Question: I have horizontal recyclerViews in vertical RecyclerView.  To scroll horizontally I should swipe from 45 degrees to -45 degree. To scroll vertically from 90 degrees to 45 degrees. Is any possibility to override this?
For example, vertical scroll works only with the swipe from 105 to 75 degrees. Else, horizontal scroll.
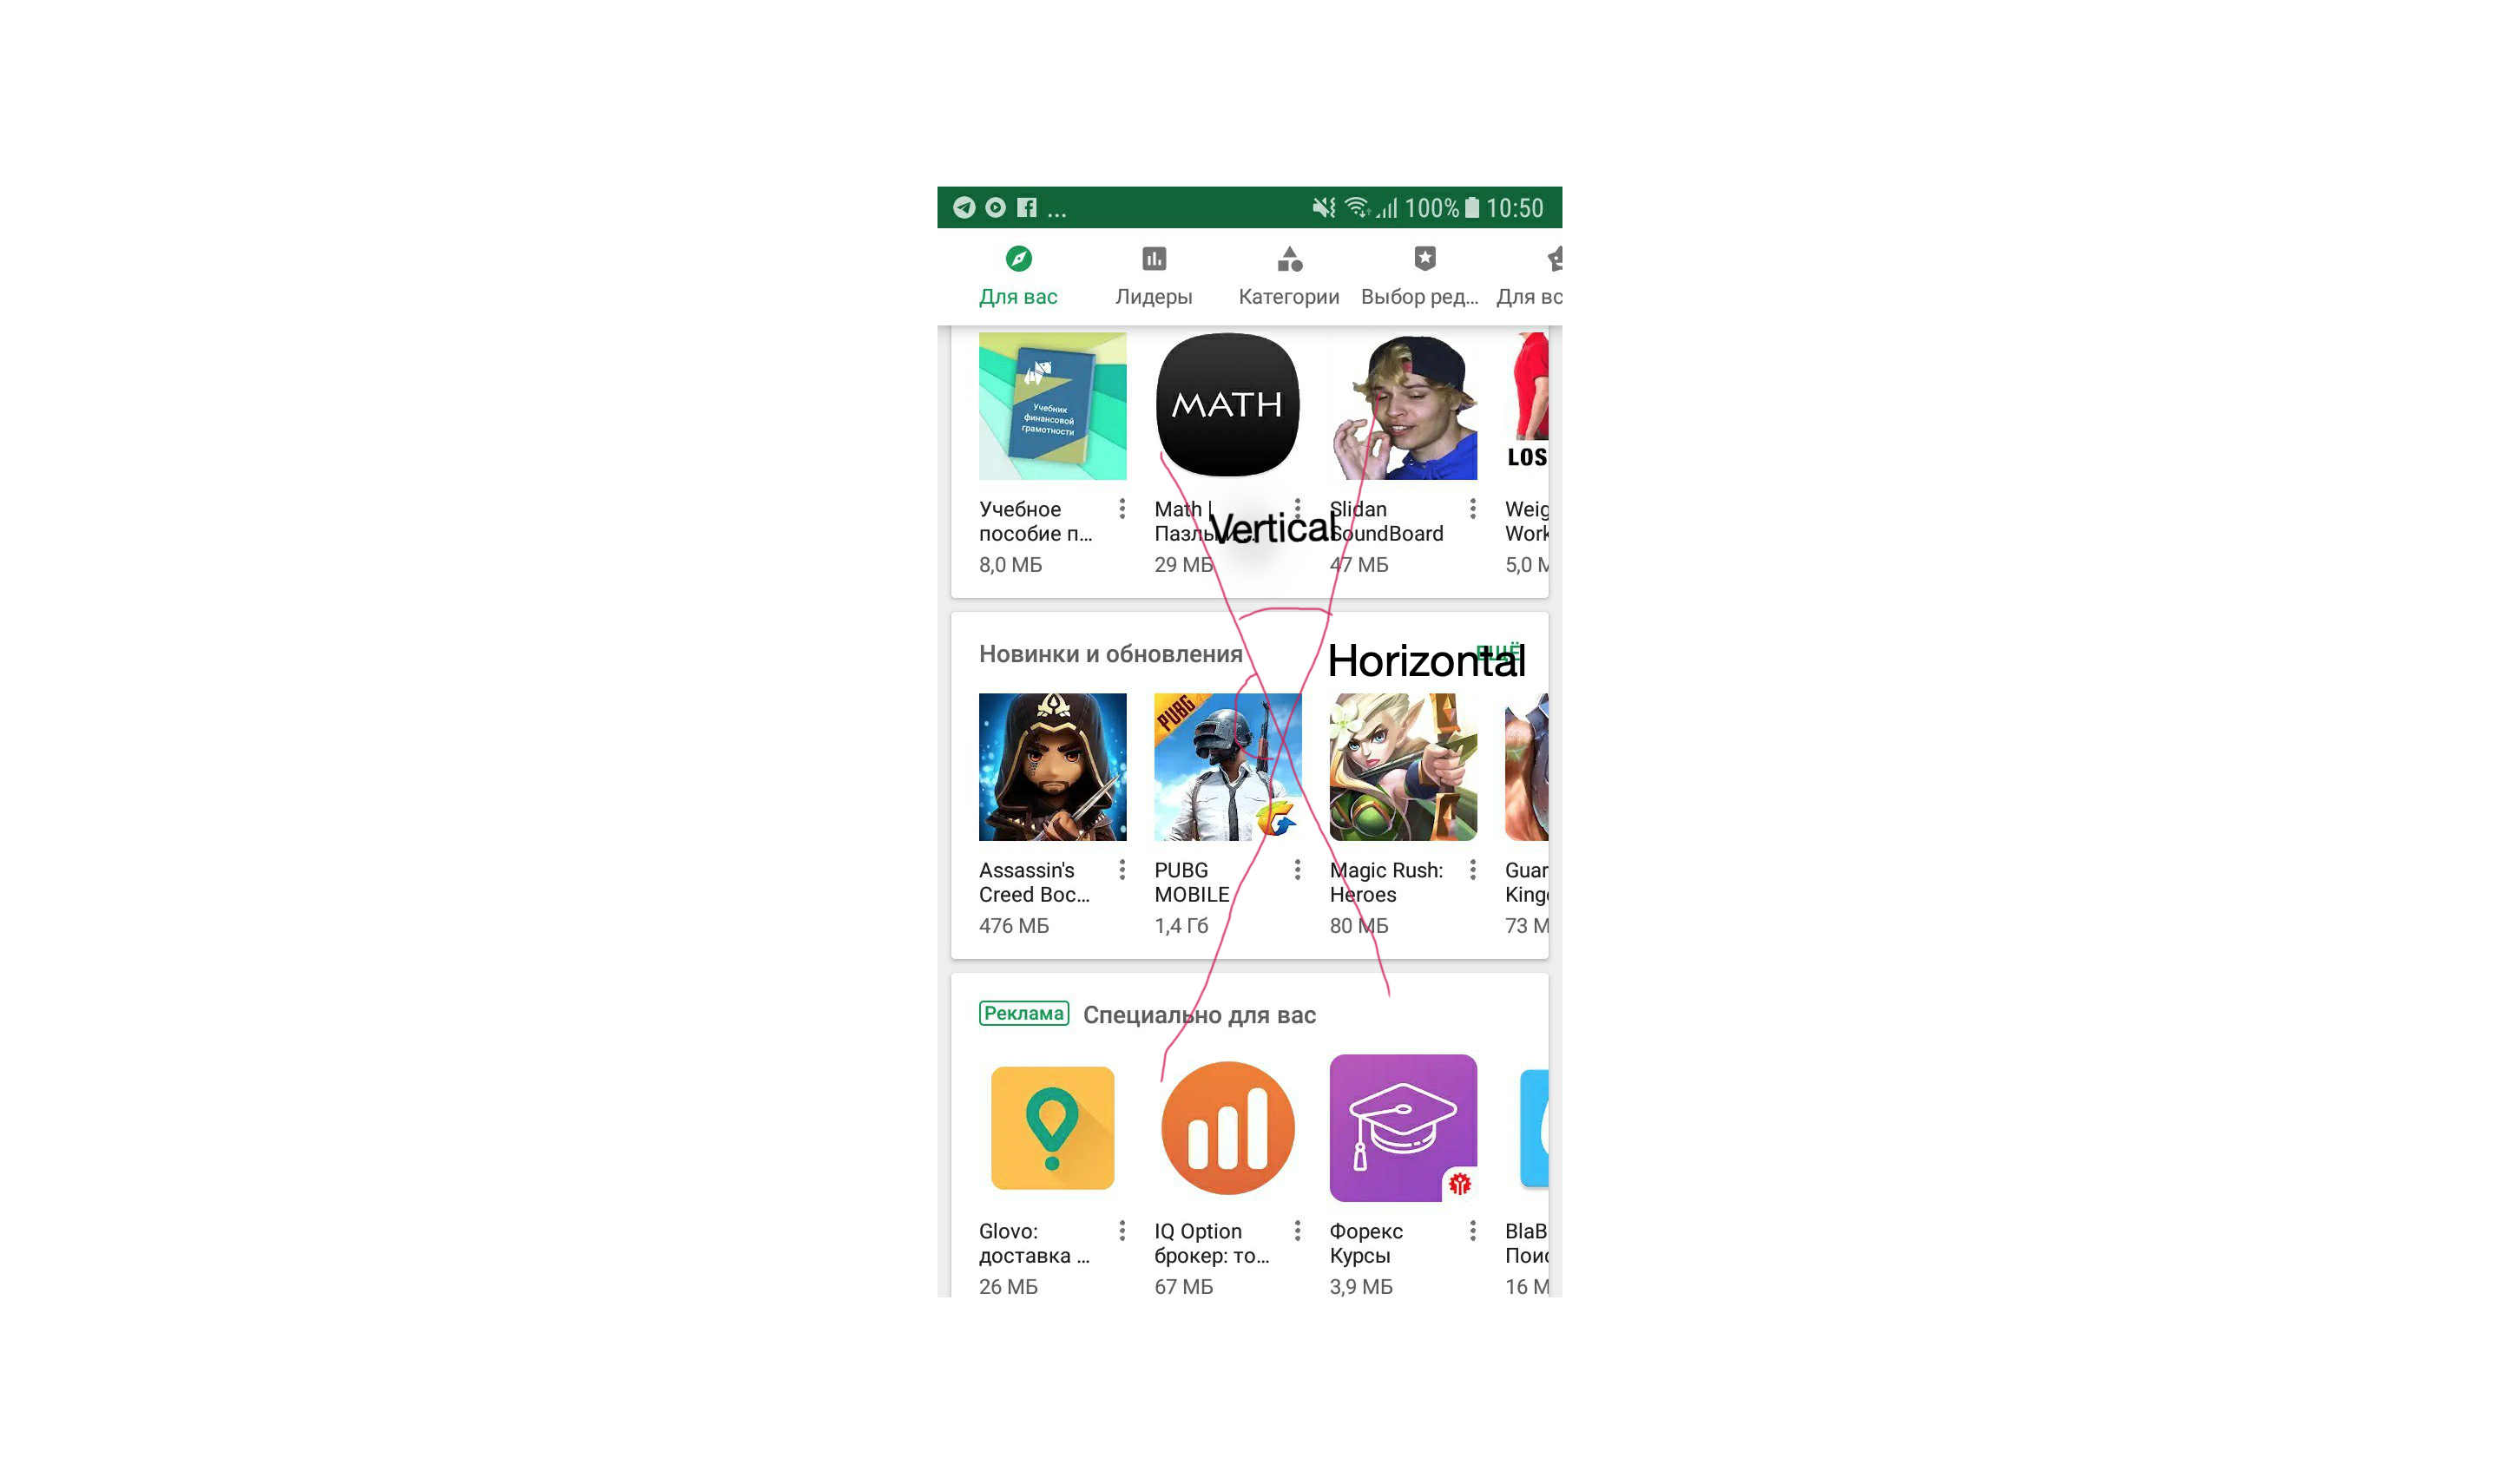
Answer: You need to create 'MainVerticalRecyclerView' like this:
'''
open class MainVerticalRecyclerView : RecyclerView {
private var scrollPointerId = -1
private var pointTouchX = 0
private var pointTouchY = 0
private var touchSlopType = 0
constructor(context: Context) : this(context, null)
constructor(context: Context, attrs: AttributeSet?) : this(context, attrs, 0)
constructor(context: Context, attrs: AttributeSet?, defStyleAttr: Int) : super(context, attrs, defStyleAttr) {
val vc = ViewConfiguration.get(context)
touchSlopType = vc.scaledTouchSlop
}
override fun setScrollingTouchSlop(slopConstant: Int) {
super.setScrollingTouchSlop(slopConstant)
val vc = ViewConfiguration.get(context)
when (slopConstant) {
TOUCH_SLOP_DEFAULT -> touchSlopType = vc.scaledTouchSlop
TOUCH_SLOP_PAGING -> touchSlopType = vc.scaledPagingTouchSlop
}
}
override fun onInterceptTouchEvent(e: MotionEvent?): Boolean {
if (e == null) {
return false
}
val action = e.actionMasked
val actionIndex = e.actionIndex
when (action) {
MotionEvent.ACTION_DOWN -> {
scrollPointerId = e.getPointerId(0)
pointTouchX = Math.round(e.x + 0.5f)
pointTouchY = Math.round(e.y + 0.5f)
return super.onInterceptTouchEvent(e)
}
MotionEvent.ACTION_POINTER_DOWN -> {
scrollPointerId = e.getPointerId(actionIndex)
pointTouchX = Math.round(e.getX(actionIndex) + 0.5f)
pointTouchY = Math.round(e.getY(actionIndex) + 0.5f)
return super.onInterceptTouchEvent(e)
}
MotionEvent.ACTION_MOVE -> {
val index = e.findPointerIndex(scrollPointerId)
if (index < 0) {
return false
}
val x = Math.round(e.getX(index) + 0.5f)
val y = Math.round(e.getY(index) + 0.5f)
if (scrollState != SCROLL_STATE_DRAGGING) {
val dx = x - pointTouchX
val dy = y - pointTouchY
var startScroll = false
if (layoutManager?.canScrollHorizontally() == true && Math.abs(dx) > touchSlopType && (layoutManager?.canScrollVertically() == true || Math.abs(dx) > Math.abs(dy))) {
startScroll = true
}
if (layoutManager?.canScrollVertically() == true && Math.abs(dy) > touchSlopType && (layoutManager?.canScrollHorizontally() == true || Math.abs(dy) > Math.abs(dx))) {
startScroll = true
}
return startScroll && super.onInterceptTouchEvent(e)
}
return super.onInterceptTouchEvent(e)
}
else -> {
return super.onInterceptTouchEvent(e)
}
}
}
}
'''
and create 'ChildHorizontalRecyclerView' for other nested 'RecyclerView' inside main 'RecyclerView' like this:
'''
class ChildHorizontalRecyclerView : MainVerticalRecyclerView {
constructor(context: Context) : this(context, null)
constructor(context: Context, attrs: AttributeSet?) : this(context, attrs, 0)
constructor(context: Context, attrs: AttributeSet?, defStyleAttr: Int) : super(context, attrs, defStyleAttr)
override fun requestDisallowInterceptTouchEvent(disallowIntercept: Boolean) {}
}
'''
if you want scroll like in 'PlayStore' when you touch 'HorizontalChildRecyclerView' need write:
'''
recyclerView.addOnItemTouchListener(object : RecyclerView.OnItemTouchListener {
override fun onTouchEvent(rv: RecyclerView, e: MotionEvent) {}
override fun onInterceptTouchEvent(rv: RecyclerView, e: MotionEvent): Boolean {
if (e.action == MotionEvent.ACTION_DOWN && rv.scrollState == RecyclerView.SCROLL_STATE_SETTLING) {
rv.stopScroll()
}
return false
}
override fun onRequestDisallowInterceptTouchEvent(disallowIntercept: Boolean) {}
})
'''